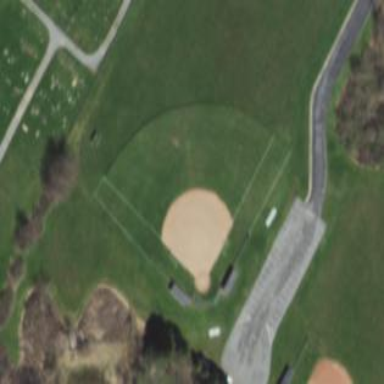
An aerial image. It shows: Baseball pitch for leisure and sports activities.